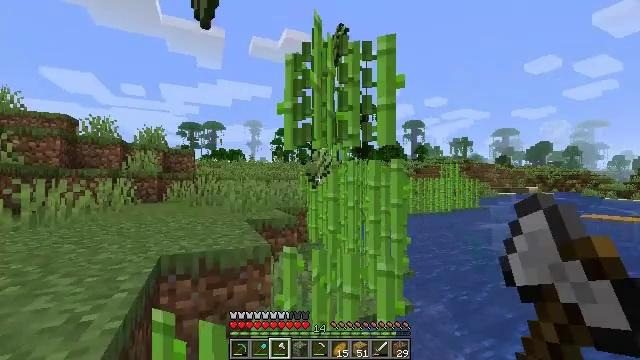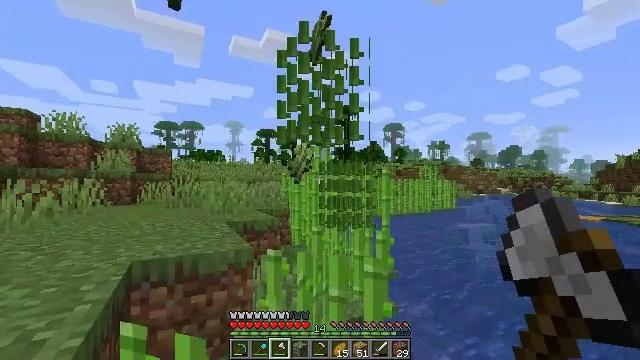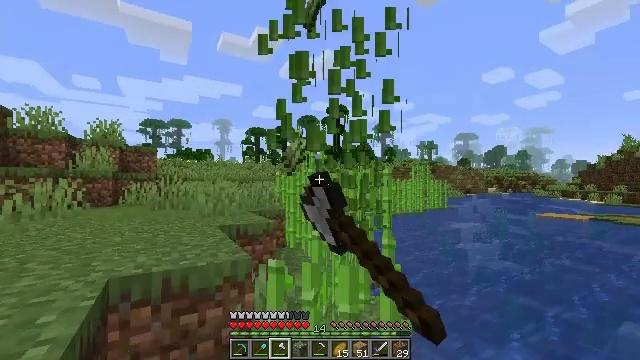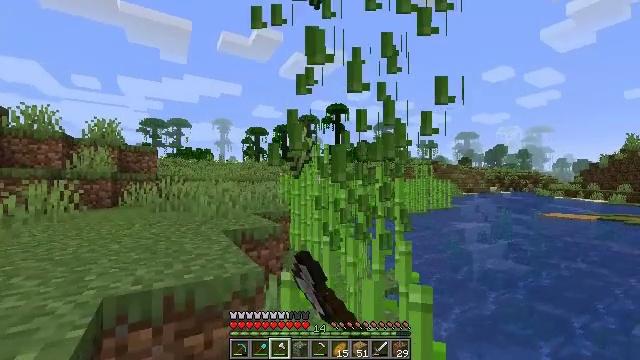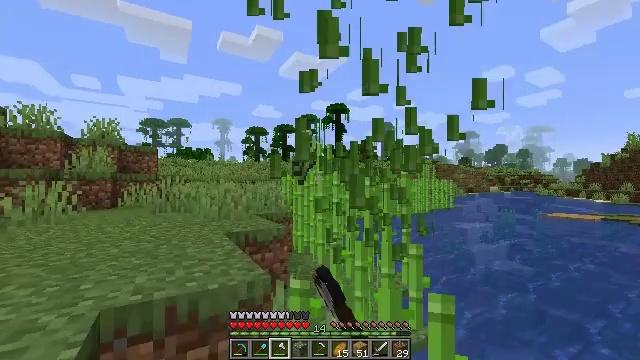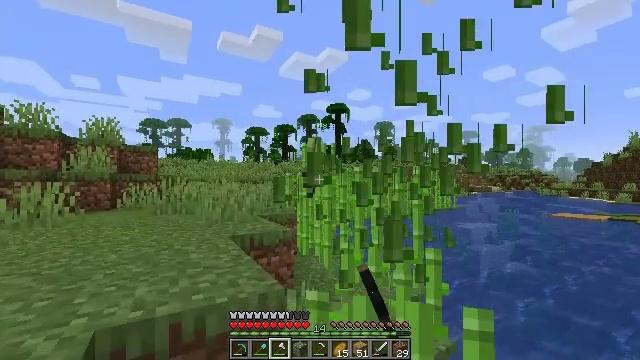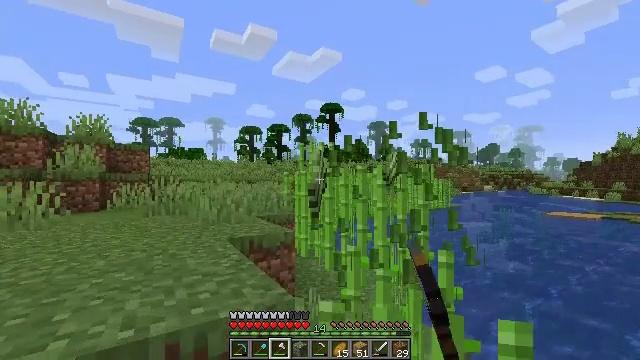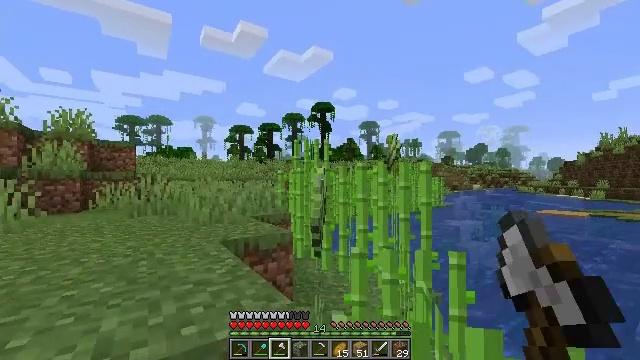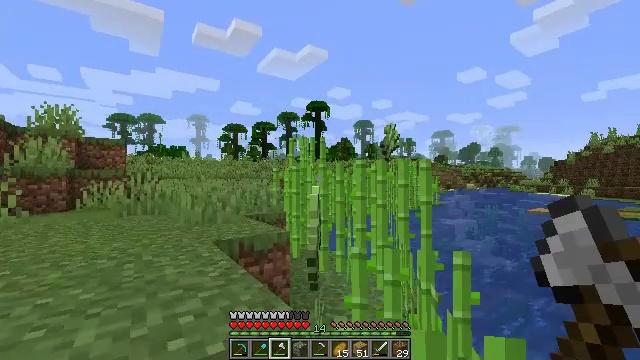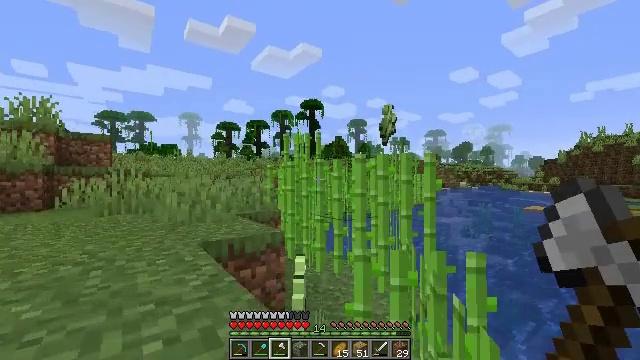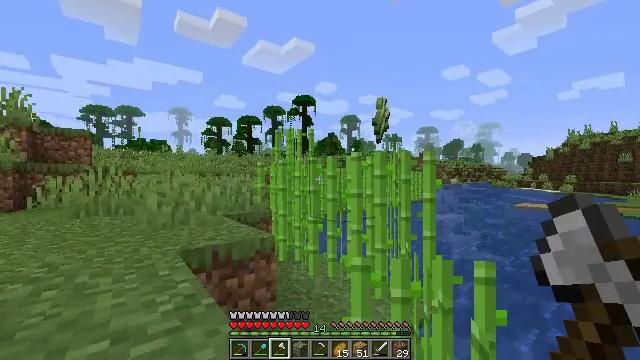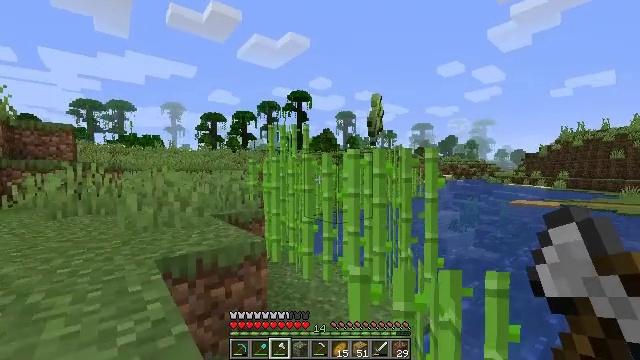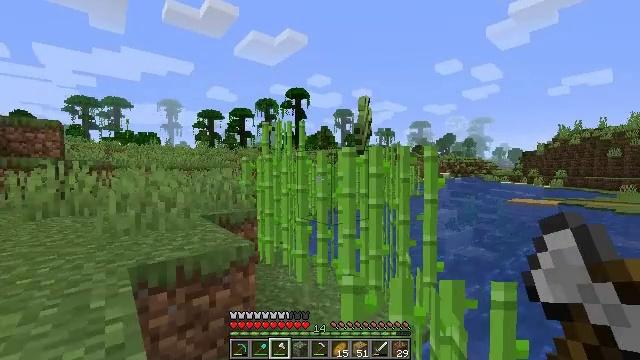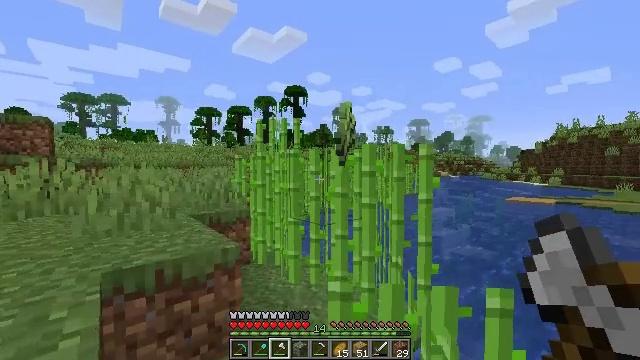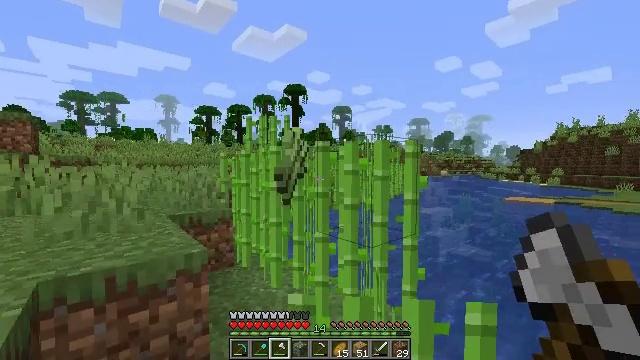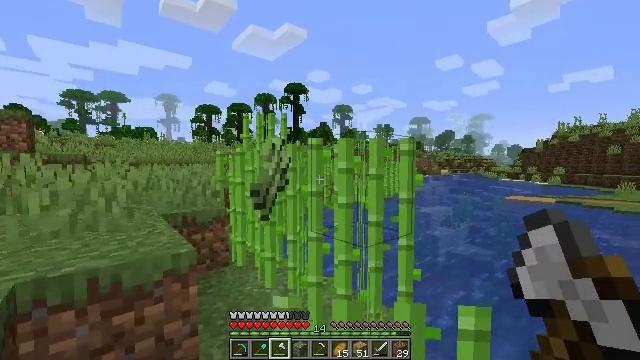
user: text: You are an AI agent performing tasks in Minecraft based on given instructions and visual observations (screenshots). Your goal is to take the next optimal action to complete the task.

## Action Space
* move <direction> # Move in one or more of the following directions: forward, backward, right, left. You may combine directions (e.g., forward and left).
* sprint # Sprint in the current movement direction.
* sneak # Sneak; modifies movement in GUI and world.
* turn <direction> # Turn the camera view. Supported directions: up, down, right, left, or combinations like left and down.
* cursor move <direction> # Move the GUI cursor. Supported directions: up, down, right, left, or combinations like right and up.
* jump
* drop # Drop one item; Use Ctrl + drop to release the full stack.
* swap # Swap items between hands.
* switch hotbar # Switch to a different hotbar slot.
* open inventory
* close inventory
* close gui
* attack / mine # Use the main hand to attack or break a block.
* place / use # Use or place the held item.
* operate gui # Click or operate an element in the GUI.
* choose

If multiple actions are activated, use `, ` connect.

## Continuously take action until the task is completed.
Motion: motion action
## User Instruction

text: Break the sugar cane.
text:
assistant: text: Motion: move forward and move left, turn right, attack / mine
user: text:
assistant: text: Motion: move forward and move left, turn right, attack / mine
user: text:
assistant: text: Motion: move forward and move left, attack / mine
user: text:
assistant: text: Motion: move forward and move left, attack / mine
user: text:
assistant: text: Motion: move forward and move left, attack / mine
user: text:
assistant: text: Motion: move forward and move left, turn right, attack / mine
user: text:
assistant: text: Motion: move forward, turn right, attack / mine
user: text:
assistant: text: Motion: move forward, turn right, attack / mine
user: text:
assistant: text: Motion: move forward, turn right
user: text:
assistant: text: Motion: move forward, turn right
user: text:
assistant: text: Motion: move forward, turn right
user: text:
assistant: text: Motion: move forward and move right
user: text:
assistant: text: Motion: move forward and move right
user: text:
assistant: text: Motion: move forward and move right
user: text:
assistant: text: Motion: move forward and move right
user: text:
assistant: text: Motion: move forward
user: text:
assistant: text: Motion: move forward, turn left and down
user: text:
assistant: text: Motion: move forward
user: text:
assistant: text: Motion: move forward, attack / mine
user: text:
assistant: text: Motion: move forward, turn left, attack / mine
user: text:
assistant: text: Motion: move forward, turn left, attack / mine
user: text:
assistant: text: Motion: turn left and up, attack / mine
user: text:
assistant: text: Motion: attack / mine
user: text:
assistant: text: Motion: attack / mine
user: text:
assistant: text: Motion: attack / mine
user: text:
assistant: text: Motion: move forward, attack / mine
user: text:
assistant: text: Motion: move forward, attack / mine
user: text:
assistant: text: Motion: move forward, attack / mine
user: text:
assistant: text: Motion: move forward, attack / mine
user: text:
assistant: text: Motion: move forward, turn right